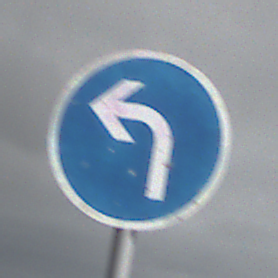
Verkehrszeichen: VorgeschriebeneFahrtrichtungLinks
Umgebung: Outdoor, Nature
Tageszeit: Midday
Wetter: Overcast
Licht: Natural
Jahreszeit: NotSpecified
Kontrast: LowContrast